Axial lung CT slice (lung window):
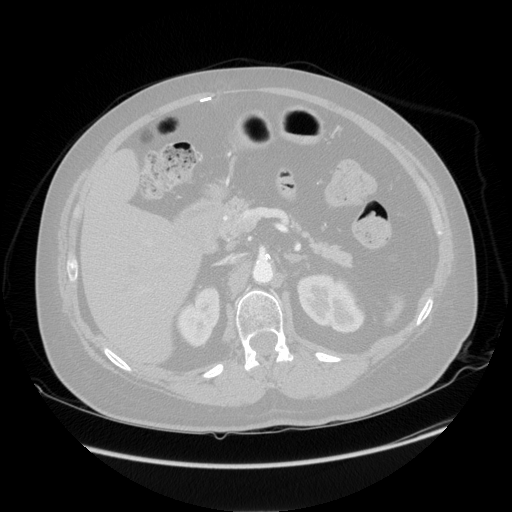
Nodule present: no